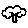
Label: tree